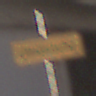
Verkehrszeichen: Umleitungsankuendigung
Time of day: Midday
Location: Outdoor (Urban)
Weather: Clear
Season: NotSpecified
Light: Natural